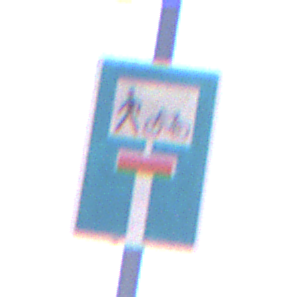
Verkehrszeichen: SackgasseRadverkehrFussgaengerDurchlaessig
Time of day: MorningAfternoon
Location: Outdoor (Nature)
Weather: Clear
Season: NotSpecified
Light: Natural